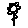
Label: flower